Interaction volume radius: 5 \u00c5
Interaction volume height: 35 \u00c5
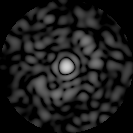
Disorder parameter: 0.7884